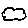
Label: cloud